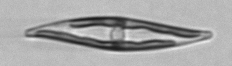
Label: Pleurosigma